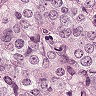
Metastatic tissue present: yes